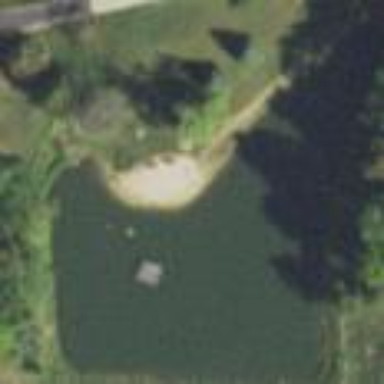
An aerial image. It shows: Peaceful pond surrounded by nature.